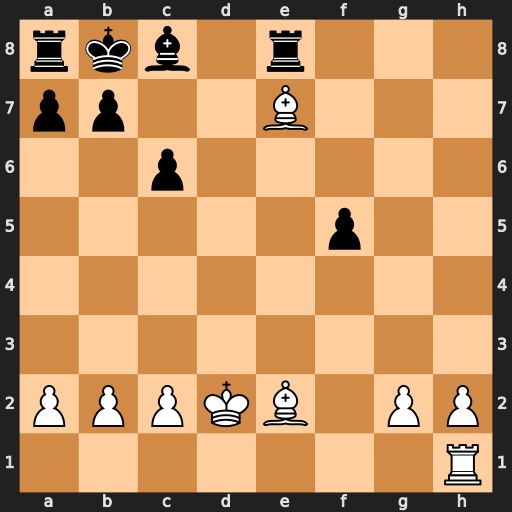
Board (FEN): rkb1r3/pp2B3/2p5/5p2/8/8/PPPKB1PP/7R
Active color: w
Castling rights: -
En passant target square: -
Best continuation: Bd6#